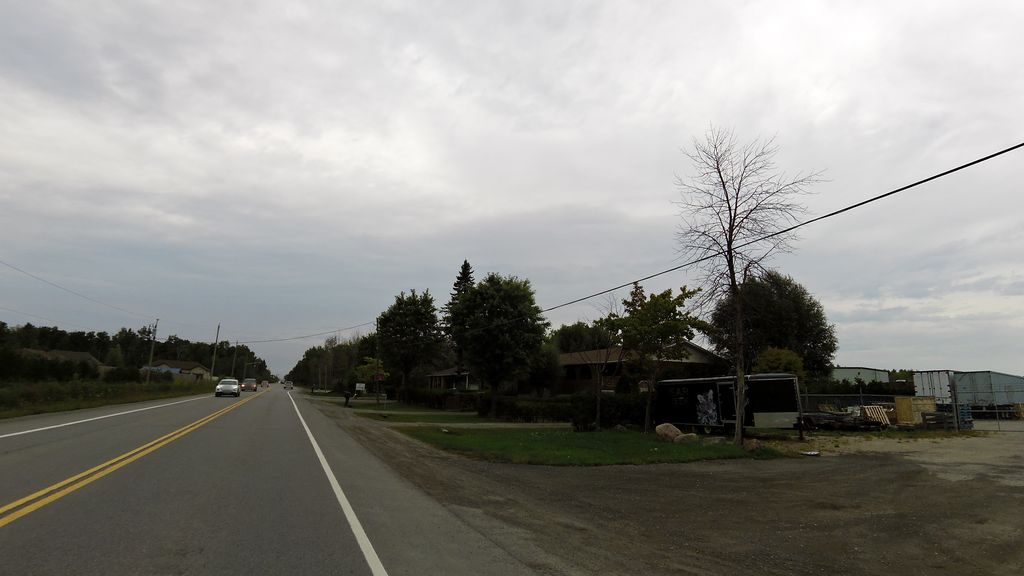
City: ottawa-gatineau